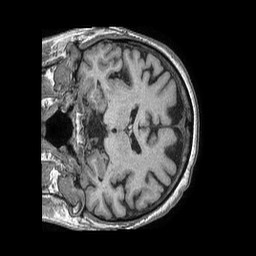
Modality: T1w
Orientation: coronal
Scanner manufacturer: philips
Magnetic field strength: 1.5 T
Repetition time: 0.007511 s
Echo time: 0.003416 s